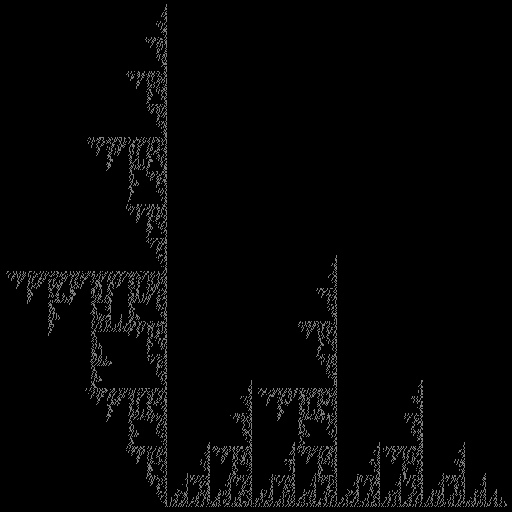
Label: binary